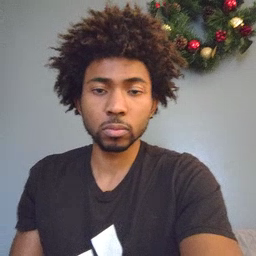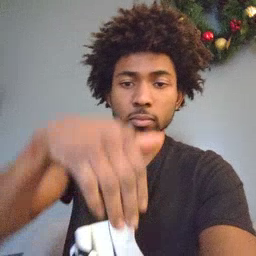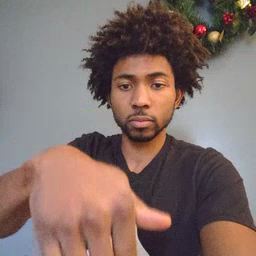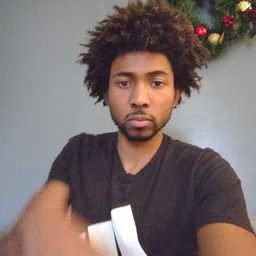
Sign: night